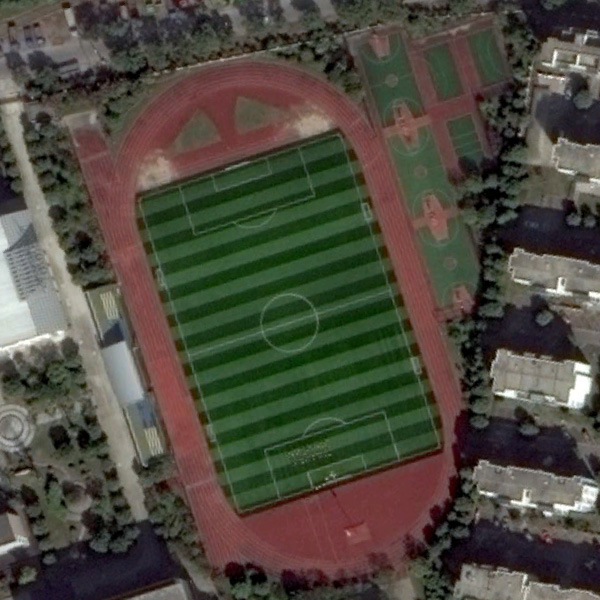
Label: Playground